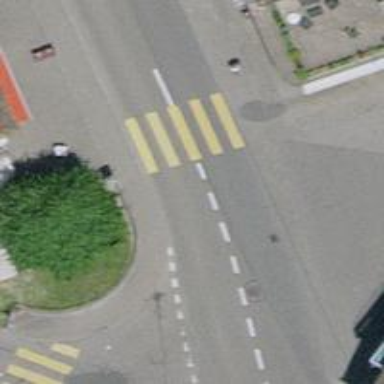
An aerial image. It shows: Uncontrolled zebra crossing on the road.